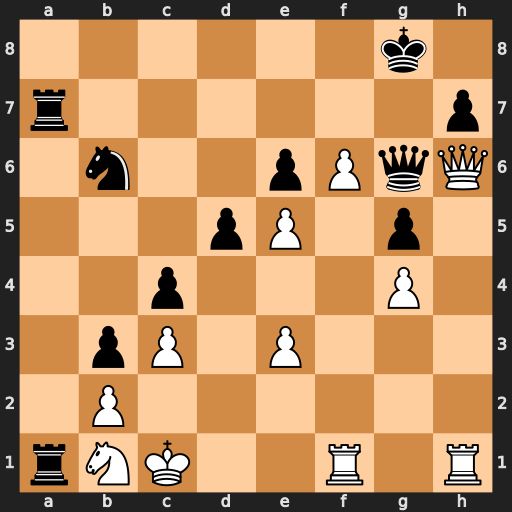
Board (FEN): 6k1/r6p/1n2pPqQ/3pP1p1/2p3P1/1pP1P3/1P6/rNK2R1R
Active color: w
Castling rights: -
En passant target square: -
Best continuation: Qxg6+ hxg6 Rh6 Rh7 Rxh7 Kxh7 f7